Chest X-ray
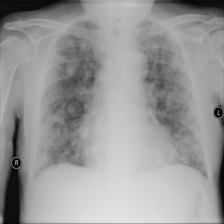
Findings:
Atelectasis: negative
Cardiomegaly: negative
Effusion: negative
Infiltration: positive
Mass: negative
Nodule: positive
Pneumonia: negative
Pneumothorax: negative
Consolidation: negative
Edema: negative
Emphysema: negative
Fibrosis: negative
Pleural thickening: negative
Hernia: negative